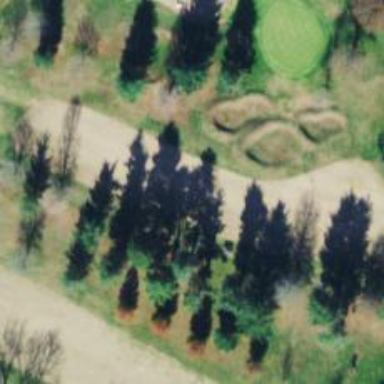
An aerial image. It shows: Golf hole.